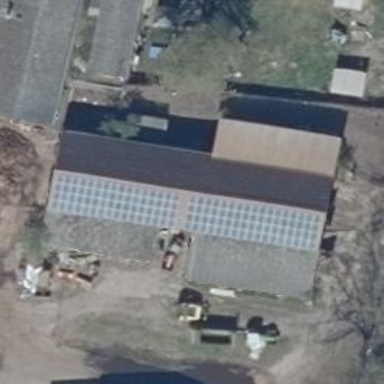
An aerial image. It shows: Solar photovoltaic panel generator producing electricity in small installation.